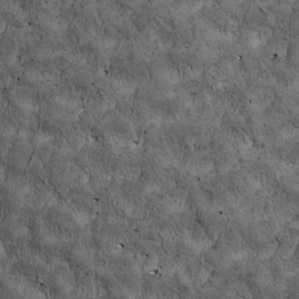
Label: non_frost